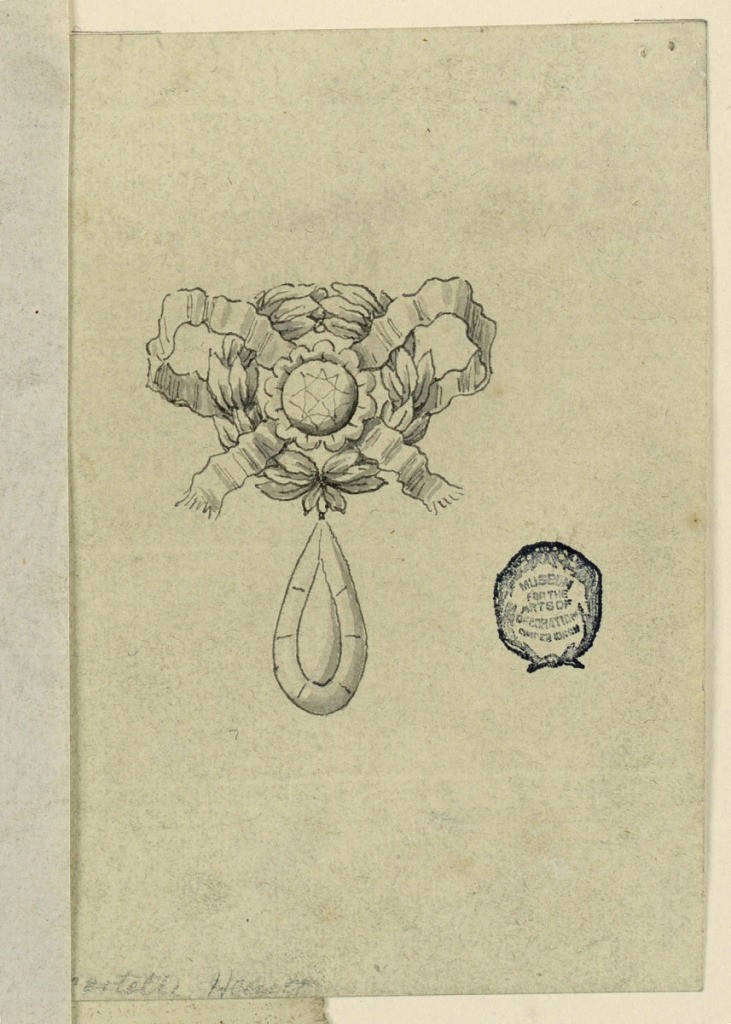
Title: Design for a Brooch
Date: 1825–50
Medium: Pen and ink, brush and watercolor on paper
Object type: Drawing
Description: A laurel wreath entwined with a knot. In the center, a round diamond. hanging belowm a drop-shaped diamond.